Question: In my phone there is an app called PhotoFunia and it has a option to take picture. Whenever I take picture it shows me a page like given in below image:

I'm wondering which is this control which is giving Gallery and Camera on the same screen? I have used 'CameraCaptureTask' and 'PhotoChooserTask' separately but the this app is using both control on the same page. So please can anyone tell me whether it is a custom control or default. Is it a hidden application bar and showing when a 'PhotoChooserTask' is launched?
I want to implement the similar concept in my application so then whenever a user want to take a picture in application then he can take it from the single screen rather then launching the 'PhotoChooserTask' or 'CameraCaptureTask' separately.
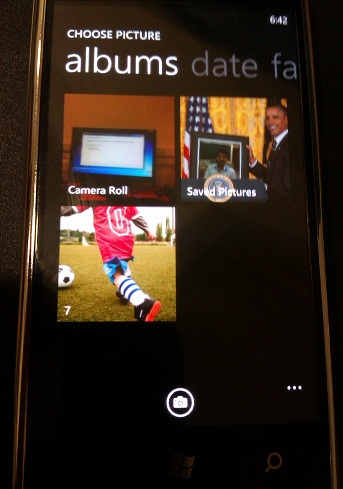
Answer: Is is the 'PhotoChooserTask' with the 'ShowCamera' property set to true, which enables the user to select an existing photo or take a new one.